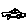
Label: car